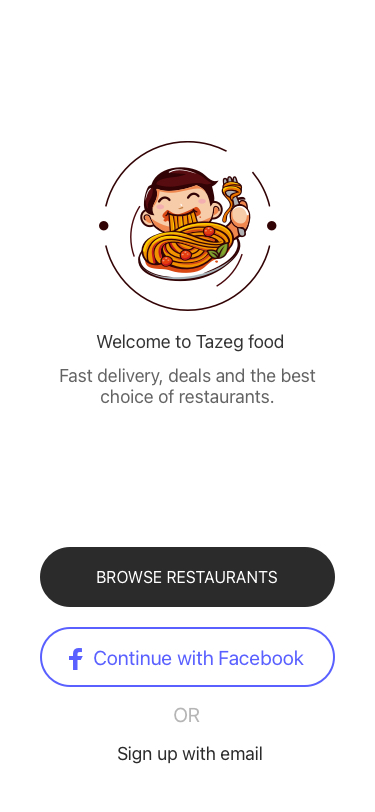
Text in this UI design:
Sign up with email
OR
Continue with Facebook
Browse restaurants
Fast delivery, deals and the best choice of restaurants.
Welcome to Tazeg food